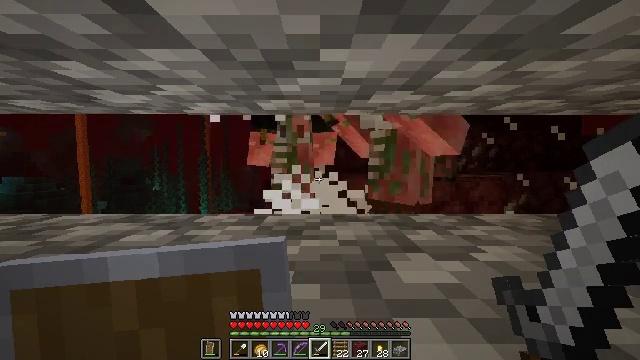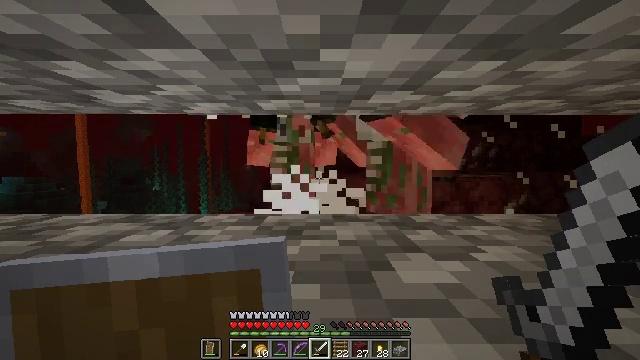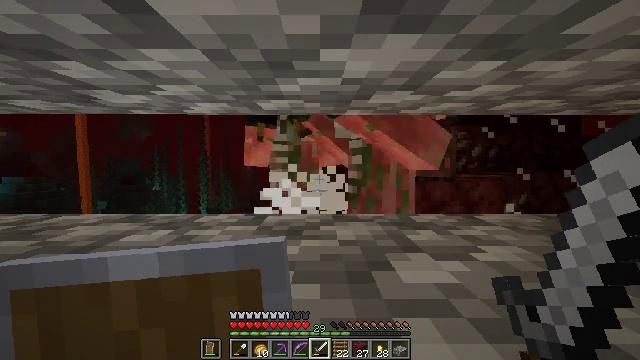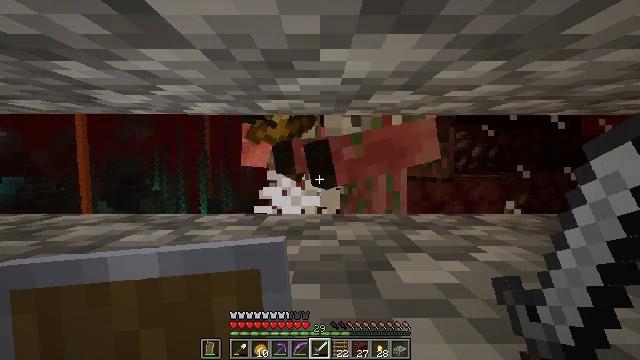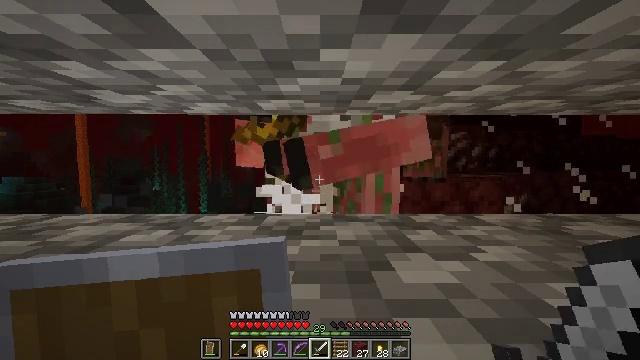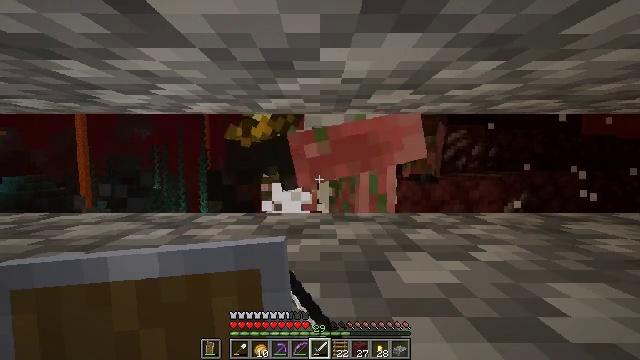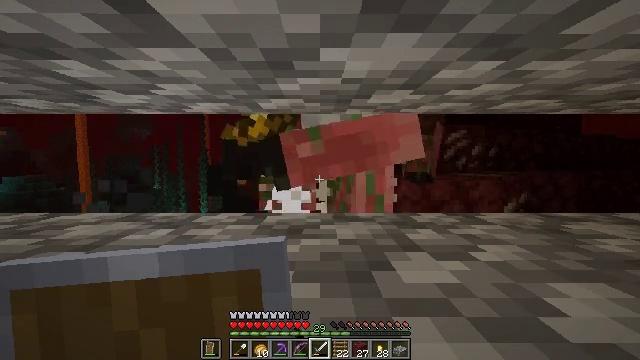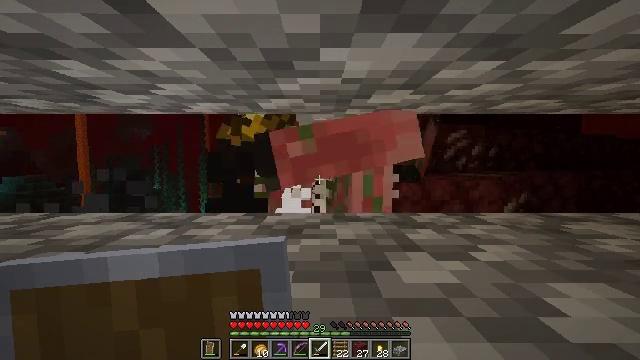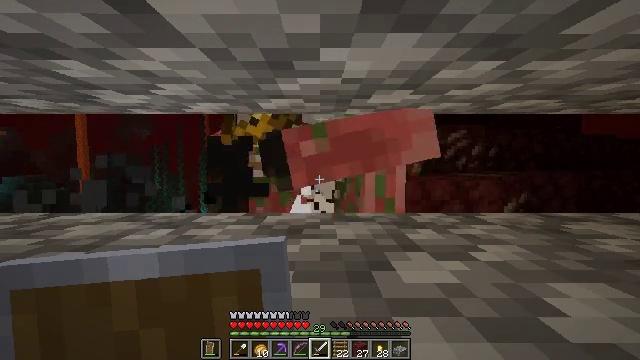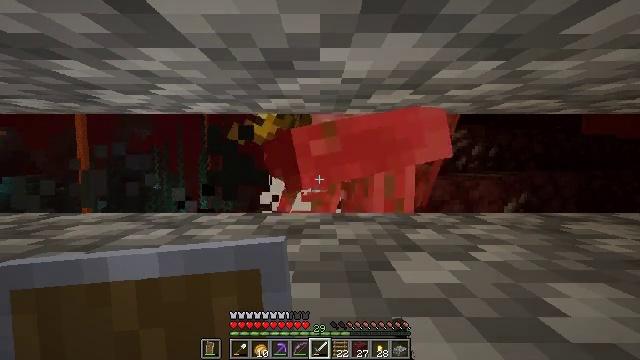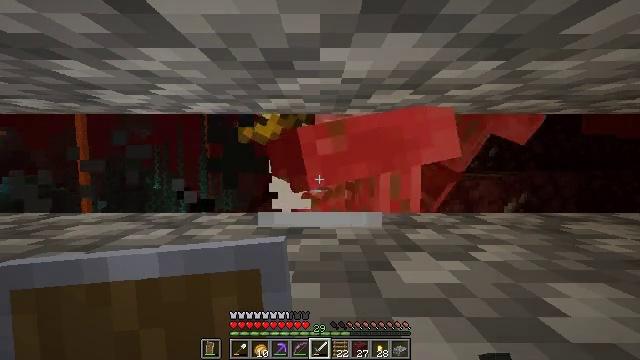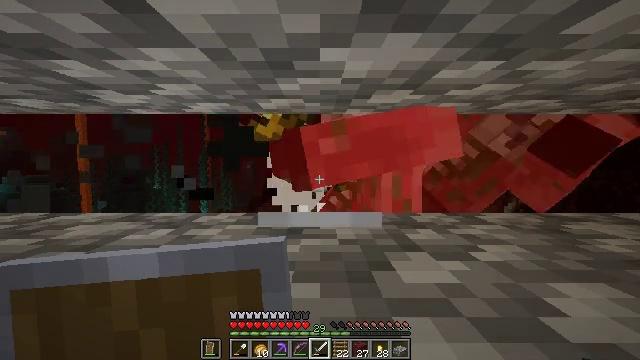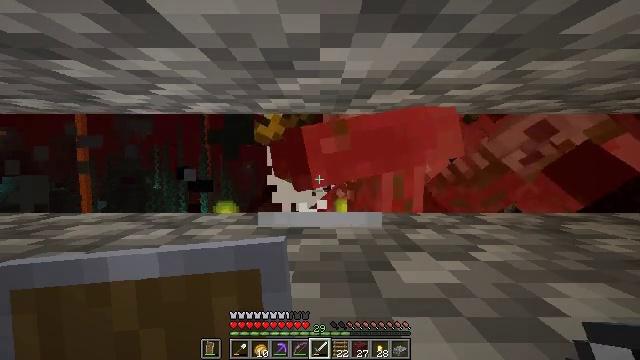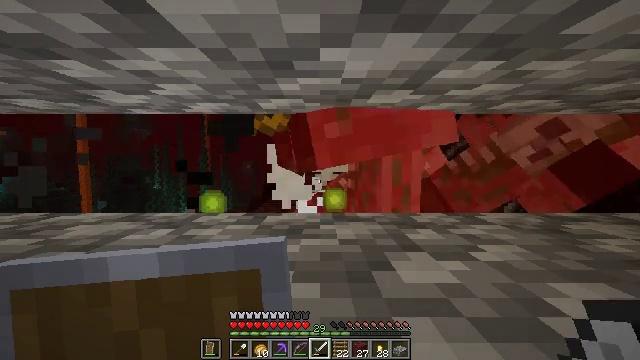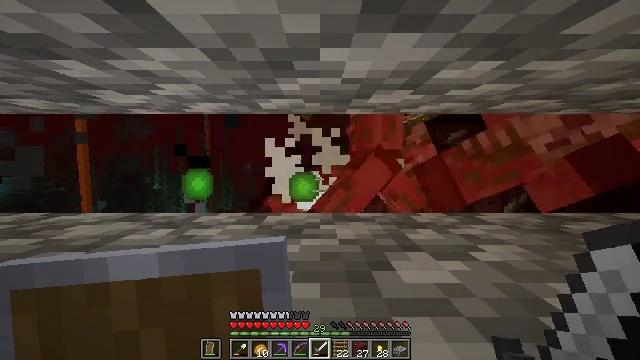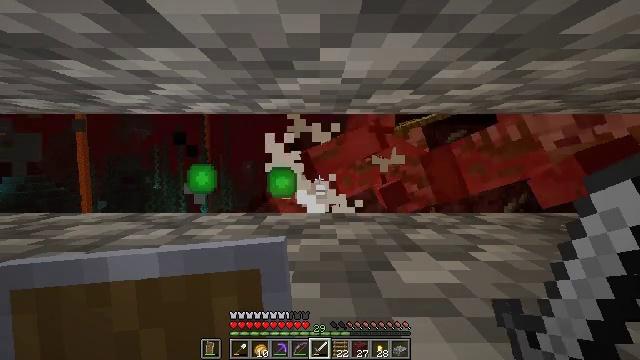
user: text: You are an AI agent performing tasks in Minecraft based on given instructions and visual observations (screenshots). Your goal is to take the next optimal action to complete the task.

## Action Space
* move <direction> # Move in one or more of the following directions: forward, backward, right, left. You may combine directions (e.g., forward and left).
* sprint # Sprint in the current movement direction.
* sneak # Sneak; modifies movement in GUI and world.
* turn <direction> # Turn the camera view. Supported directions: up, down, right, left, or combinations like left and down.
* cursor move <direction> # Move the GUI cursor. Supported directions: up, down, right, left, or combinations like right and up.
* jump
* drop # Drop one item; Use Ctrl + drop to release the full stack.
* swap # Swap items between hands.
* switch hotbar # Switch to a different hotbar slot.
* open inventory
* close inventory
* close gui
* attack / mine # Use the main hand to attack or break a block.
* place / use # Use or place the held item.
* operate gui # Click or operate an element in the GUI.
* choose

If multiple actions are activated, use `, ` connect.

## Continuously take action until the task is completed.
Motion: motion action
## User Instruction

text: Combat the zombified piglin.
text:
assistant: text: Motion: sneak
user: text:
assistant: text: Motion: sneak
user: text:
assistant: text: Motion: sneak
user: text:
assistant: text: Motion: sneak, attack / mine
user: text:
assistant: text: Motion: sneak, attack / mine
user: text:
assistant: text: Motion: sneak, attack / mine
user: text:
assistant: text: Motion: sneak
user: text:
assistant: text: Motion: sneak
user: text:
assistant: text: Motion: sneak
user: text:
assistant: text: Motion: sneak
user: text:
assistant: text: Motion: sneak
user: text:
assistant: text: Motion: sneak
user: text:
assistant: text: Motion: sneak
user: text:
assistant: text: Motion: sneak
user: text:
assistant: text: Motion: sneak
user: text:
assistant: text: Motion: sneak
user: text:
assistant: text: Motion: sneak
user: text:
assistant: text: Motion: sneak
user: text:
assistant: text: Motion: sneak
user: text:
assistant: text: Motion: sneak
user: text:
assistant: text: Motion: sneak
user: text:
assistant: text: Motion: sneak
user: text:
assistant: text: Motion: sneak
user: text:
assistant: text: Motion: sneak
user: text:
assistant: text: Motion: sneak
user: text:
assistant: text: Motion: sneak
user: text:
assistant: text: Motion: sneak
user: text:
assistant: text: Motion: sneak
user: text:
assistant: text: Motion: sneak
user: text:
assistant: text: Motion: sneak